Question: I am pretty layman to Perl, never used it ...but now I want to use it.
Here is what I did:
<URL>
I installed universal version - 5.12.4.1205
To test my program is working, I used the following small program :
dnacon.plx
'''
#i/Perl64/bin/perl -w
#Example 1-1 Concatenating DNA
$DNA1 = 'ATTTGGTAAAATGTATA'
$DNA2 = 'TTTTGGGTTTGAAAT'
print "Here are two DNA fragments:
"
print $DNA1, "
"
print $DNA2, "
"
$DNA3 = "$DNA1$$DNA2"
print "$DNA3
'''
When I try to execute it the following is command prompt with errors.

Sorry for too basic question...
EDTIS:
'''
When I just type dnacon.plx, it is seems that it is working, but with error !!!
c:\myperllessions>dnacon.plx
Scalar found where operator expected at C:\myperllessions\dnacon.plx line 5, nea
r "$DNA2"
(Missing semicolon on previous line?)
syntax error at C:\myperllessions\dnacon.plx line 5, near "$DNA2 "
Execution of C:\myperllessions\dnacon.plx aborted due to compilation errors.
'''
Am I good to go ??? What could be the error ...compilation errors ????
Edits:
I am using the following now : is this correct ?
'''
#i/Perl64/bin -w
'''
Edits:
I changed my script to following:
'''
#i/Perl64/bin -w
#Example 1-1 Concatenating DNA
use strict;
use warnings;
$DNA1 = 'ATTTGGTAAAATGTATA';
$DNA2 = 'TTTTGGGTTTGAAAT';
print "Here are two DNA fragments:
";
print $DNA1, "
";
print $DNA2, "
";
$DNA3 = "$DNA1$$DNA2";
print "$DNA3
";
'''
I got the following error:
c:\myperllessions>dnacon.plx
'''
Global symbol "$DNA1" requires explicit package name at C:\myperllessions\dnacon
.plx line 5.
Global symbol "$DNA2" requires explicit package name at C:\myperllessions\dnacon
.plx line 6.
Global symbol "$DNA1" requires explicit package name at C:\myperllessions\dnacon
.plx line 9.
Global symbol "$DNA2" requires explicit package name at C:\myperllessions\dnacon
.plx line 10.
Global symbol "$DNA3" requires explicit package name at C:\myperllessions\dnacon
.plx line 12.
Global symbol "$DNA1" requires explicit package name at C:\myperllessions\dnacon
.plx line 12.
Global symbol "$DNA2" requires explicit package name at C:\myperllessions\dnacon
.plx line 12.
Global symbol "$DNA3" requires explicit package name at C:\myperllessions\dnacon
.plx line 13.
Execution of C:\myperllessions\dnacon.plx aborted due to compilation errors.
'''
Is my problem now with programming knowledge or something to do with installation ?????
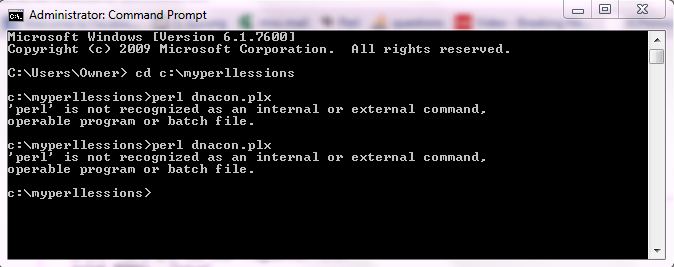
Answer: To get 'perl' to be recognized, you must add 'C:\Perl64in' to the 'PATH' environment variable. Go to 'Control Panel > System > Advanced System Settings > Environment Variables'. Edit the line containing 'PATH' in the top box marked 'User variables for <user>', and add ';C:\Perl64in' (note the semicolon) to the end. Be sure not to corrupt anything that's already there.
The problems you are left with in your latest edit - 'Global symbol requires explicit package name' - are because you have added 'use strict' (a very good thing to do) and you haven't declared your variables. Also the line '#i/Perl64/bin -w' won't do anything and may as well be removed. Write this instead
'''
use strict;
use warnings;
my $DNA1 = 'ATTTGGTAAAATGTATA';
my $DNA2 = 'TTTTGGGTTTGAAAT';
print "Here are two DNA fragments:
";
print $DNA1, "
";
print $DNA2, "
";
my $DNA3 = "$DNA1$$DNA2";
print "$DNA3
";
'''